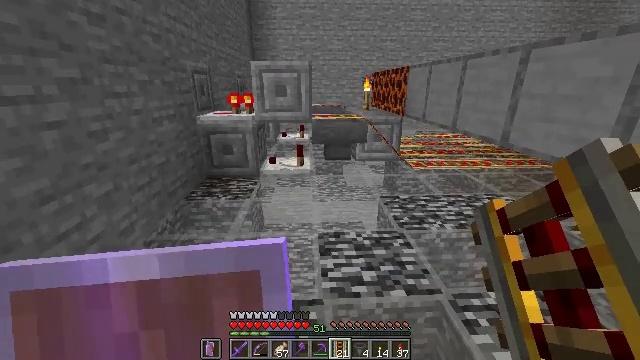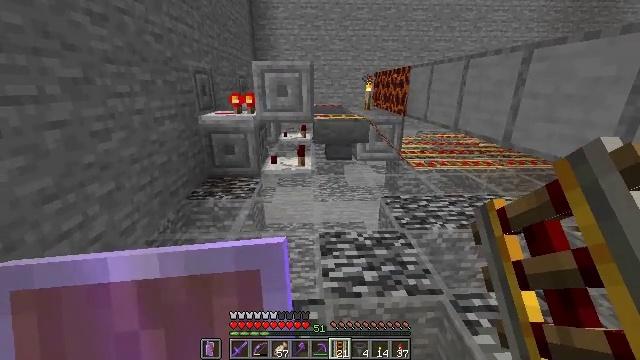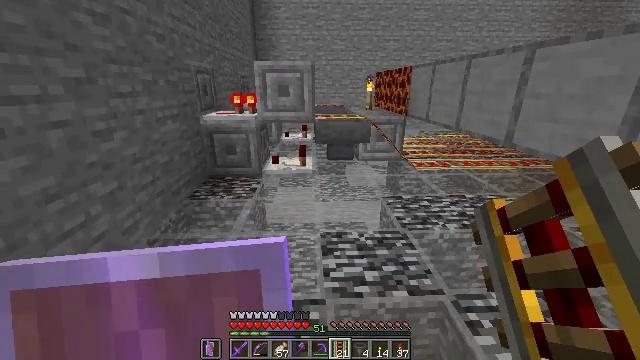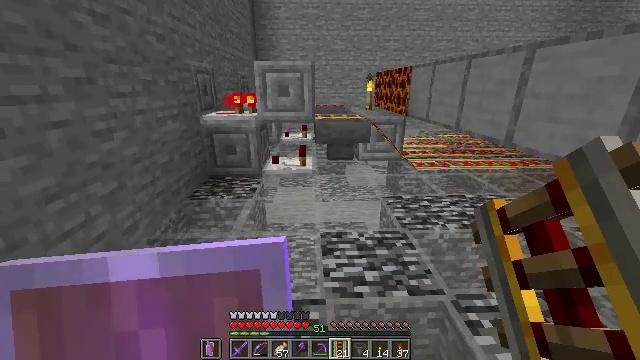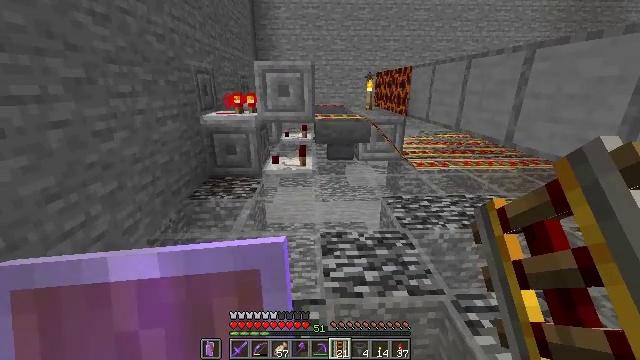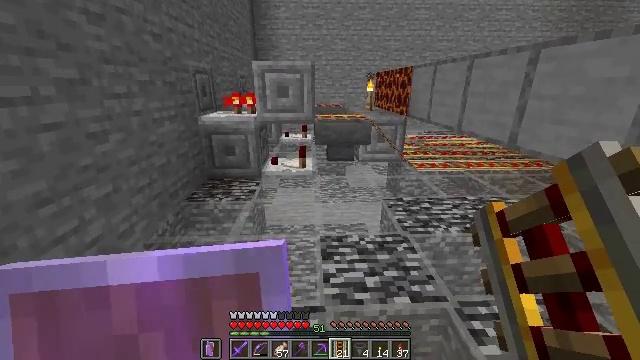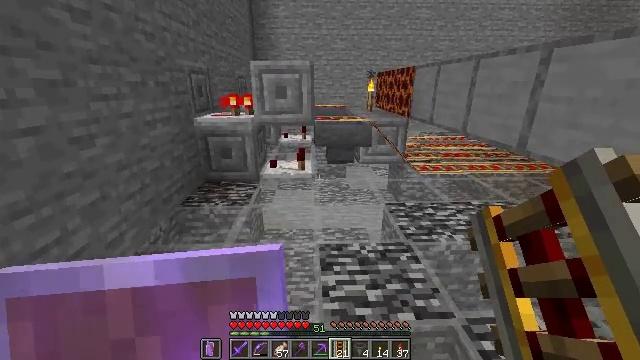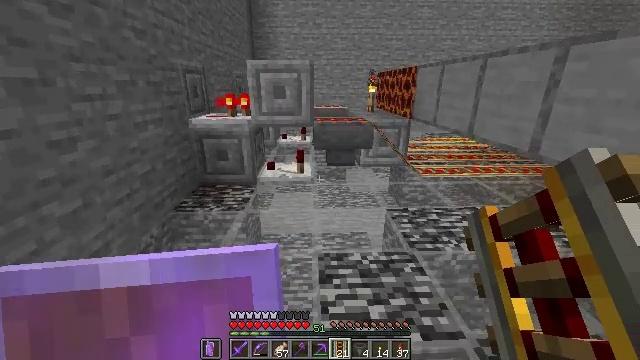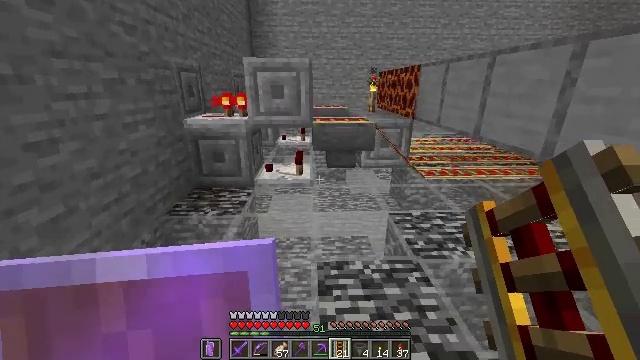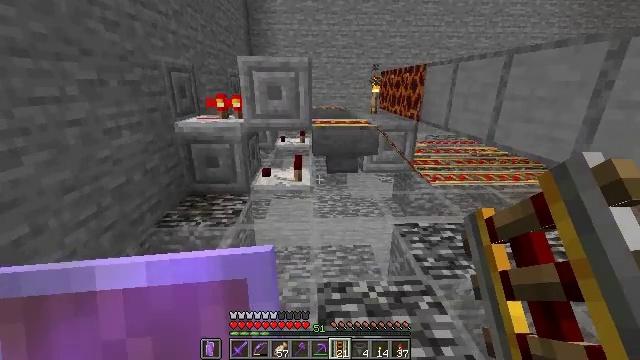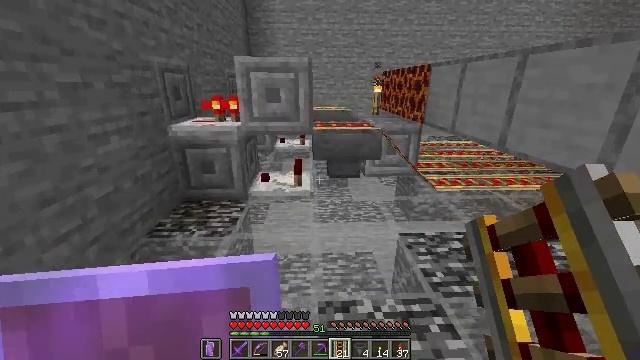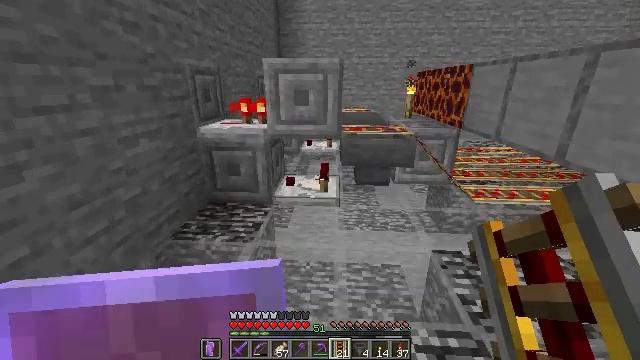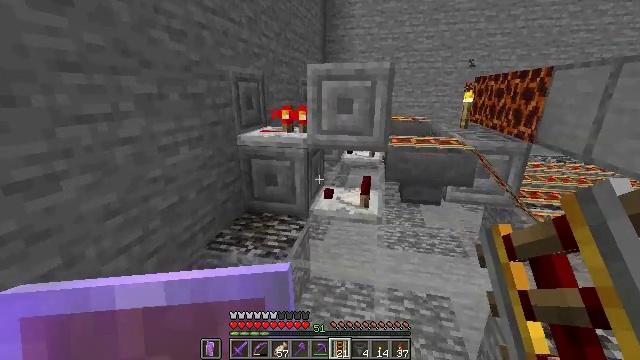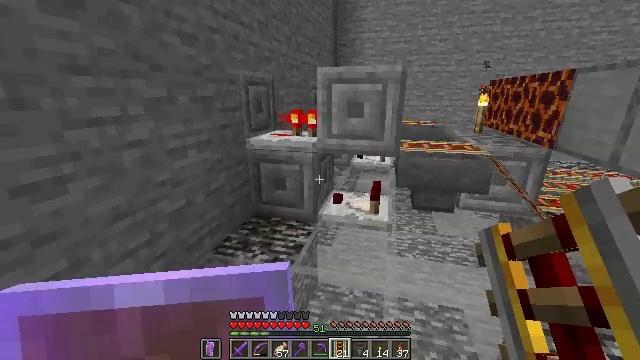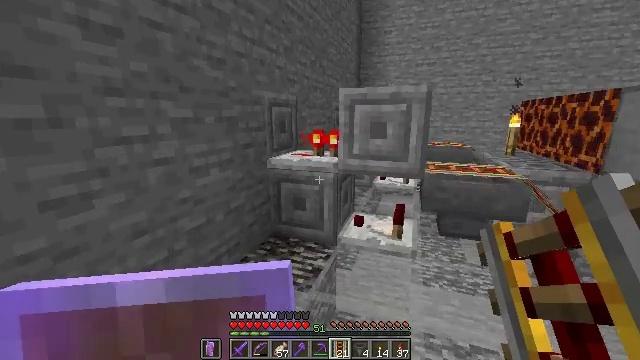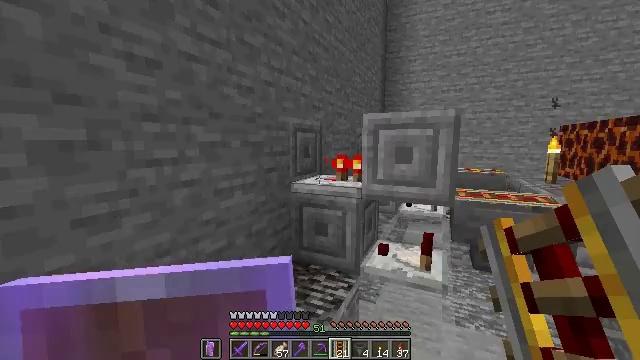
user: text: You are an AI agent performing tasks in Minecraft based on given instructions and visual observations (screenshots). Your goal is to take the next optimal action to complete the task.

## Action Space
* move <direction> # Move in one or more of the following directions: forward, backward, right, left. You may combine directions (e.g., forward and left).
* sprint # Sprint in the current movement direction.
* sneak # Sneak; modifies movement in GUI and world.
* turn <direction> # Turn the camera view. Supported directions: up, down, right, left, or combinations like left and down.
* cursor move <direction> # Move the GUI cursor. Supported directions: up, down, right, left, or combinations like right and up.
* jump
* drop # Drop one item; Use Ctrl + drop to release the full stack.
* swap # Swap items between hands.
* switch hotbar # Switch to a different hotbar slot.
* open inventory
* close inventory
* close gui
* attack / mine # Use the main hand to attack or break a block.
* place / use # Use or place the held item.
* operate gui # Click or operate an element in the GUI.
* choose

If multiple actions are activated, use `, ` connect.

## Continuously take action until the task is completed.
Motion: motion action
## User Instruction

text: Attack the chiseled stone bricks to break it.
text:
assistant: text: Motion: no_op
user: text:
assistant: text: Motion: no_op
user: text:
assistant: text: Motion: no_op
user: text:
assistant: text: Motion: no_op
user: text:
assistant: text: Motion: move forward
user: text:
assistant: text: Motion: move forward
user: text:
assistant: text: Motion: move forward
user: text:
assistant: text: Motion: move forward
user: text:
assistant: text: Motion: move forward
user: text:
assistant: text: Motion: move forward
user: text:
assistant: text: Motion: move forward, turn left
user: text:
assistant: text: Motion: move forward, turn left and up
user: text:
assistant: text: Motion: turn left
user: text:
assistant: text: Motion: turn left and up
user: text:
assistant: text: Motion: turn left and up
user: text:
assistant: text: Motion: move right, turn left and up
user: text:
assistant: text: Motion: move right
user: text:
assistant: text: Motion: move right, turn right and up
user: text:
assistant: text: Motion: turn right and up
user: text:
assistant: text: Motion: turn right
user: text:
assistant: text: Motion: turn right
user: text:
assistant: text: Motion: turn right
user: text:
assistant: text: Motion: turn right
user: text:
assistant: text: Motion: no_op
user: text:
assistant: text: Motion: turn down
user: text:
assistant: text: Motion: turn left and down
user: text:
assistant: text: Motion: no_op
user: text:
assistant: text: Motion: no_op
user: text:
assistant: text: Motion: no_op
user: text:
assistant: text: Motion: no_op